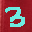
Label: 3